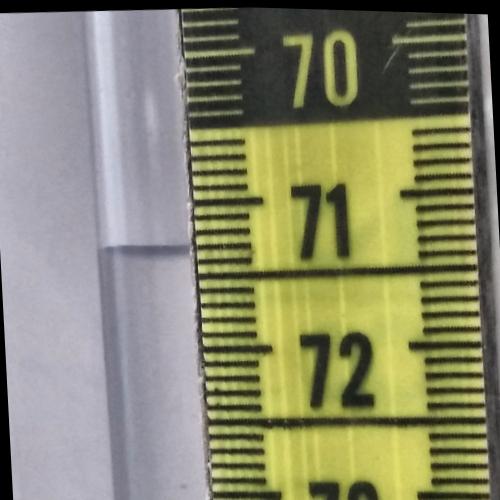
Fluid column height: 71.3 cm